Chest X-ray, PA view. Patient: 56 years old, sex F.
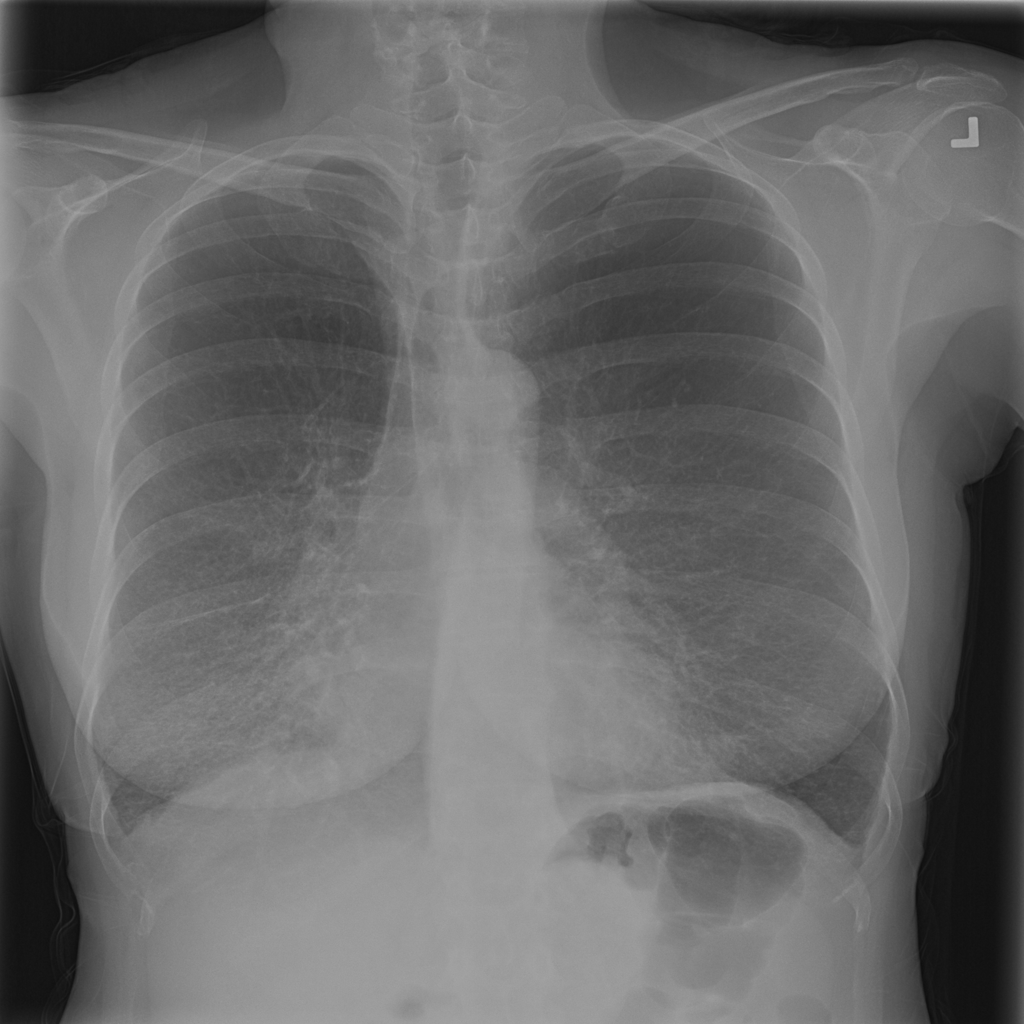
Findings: Infiltration